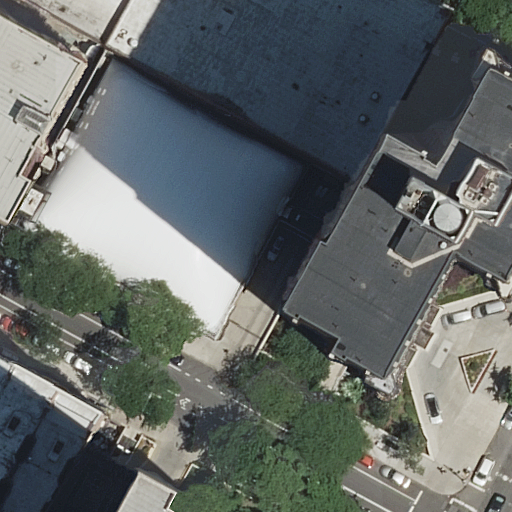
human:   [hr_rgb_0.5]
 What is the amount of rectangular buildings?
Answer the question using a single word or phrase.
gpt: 3

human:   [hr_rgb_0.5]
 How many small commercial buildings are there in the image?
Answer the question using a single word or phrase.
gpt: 0

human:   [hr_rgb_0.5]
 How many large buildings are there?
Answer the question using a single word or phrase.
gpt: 2

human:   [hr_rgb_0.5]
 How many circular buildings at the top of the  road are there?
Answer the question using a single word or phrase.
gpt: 0

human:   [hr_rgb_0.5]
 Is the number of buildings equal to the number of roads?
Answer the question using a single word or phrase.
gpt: no

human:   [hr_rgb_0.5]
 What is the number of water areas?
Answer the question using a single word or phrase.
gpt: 0

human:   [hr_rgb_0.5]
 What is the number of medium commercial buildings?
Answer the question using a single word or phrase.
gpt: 0

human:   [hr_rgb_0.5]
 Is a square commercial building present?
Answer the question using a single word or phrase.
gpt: no

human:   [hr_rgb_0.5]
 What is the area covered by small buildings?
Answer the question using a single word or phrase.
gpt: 97m2

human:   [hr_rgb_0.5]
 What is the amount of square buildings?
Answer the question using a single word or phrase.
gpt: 0

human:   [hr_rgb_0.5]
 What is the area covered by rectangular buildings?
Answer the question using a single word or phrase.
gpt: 1644m2

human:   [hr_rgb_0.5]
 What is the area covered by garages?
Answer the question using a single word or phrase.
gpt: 0m2

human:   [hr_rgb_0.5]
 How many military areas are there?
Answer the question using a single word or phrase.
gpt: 0

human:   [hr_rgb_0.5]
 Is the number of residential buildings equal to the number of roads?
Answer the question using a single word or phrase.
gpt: no

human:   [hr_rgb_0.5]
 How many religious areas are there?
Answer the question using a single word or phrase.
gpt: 0

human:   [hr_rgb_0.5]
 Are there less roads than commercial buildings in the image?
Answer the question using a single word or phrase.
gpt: no

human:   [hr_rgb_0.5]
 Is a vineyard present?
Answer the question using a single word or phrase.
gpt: no

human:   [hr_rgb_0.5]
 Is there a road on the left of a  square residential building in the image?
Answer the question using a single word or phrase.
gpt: no

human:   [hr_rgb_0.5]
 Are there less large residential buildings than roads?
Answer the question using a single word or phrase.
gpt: no

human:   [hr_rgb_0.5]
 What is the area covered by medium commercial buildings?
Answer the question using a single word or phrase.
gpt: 0m2

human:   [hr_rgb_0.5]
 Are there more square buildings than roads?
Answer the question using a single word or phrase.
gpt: no

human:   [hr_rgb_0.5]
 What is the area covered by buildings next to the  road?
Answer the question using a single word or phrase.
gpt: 5537m2

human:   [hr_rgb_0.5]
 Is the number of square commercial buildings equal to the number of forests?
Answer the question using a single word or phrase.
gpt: yes

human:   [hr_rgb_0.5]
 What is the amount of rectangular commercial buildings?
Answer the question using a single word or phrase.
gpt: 0

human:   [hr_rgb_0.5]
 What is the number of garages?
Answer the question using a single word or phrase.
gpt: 0

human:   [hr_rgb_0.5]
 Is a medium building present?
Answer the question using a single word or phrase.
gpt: yes

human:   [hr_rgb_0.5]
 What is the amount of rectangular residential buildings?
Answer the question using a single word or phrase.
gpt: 3

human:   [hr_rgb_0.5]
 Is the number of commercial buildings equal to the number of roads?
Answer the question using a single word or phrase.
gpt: no

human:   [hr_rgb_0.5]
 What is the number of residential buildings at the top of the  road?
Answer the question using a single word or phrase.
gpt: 4

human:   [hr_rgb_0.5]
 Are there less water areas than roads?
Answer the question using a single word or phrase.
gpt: yes

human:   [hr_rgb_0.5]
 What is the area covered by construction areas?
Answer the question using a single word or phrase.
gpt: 0m2

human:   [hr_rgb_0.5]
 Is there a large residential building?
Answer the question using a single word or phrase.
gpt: yes

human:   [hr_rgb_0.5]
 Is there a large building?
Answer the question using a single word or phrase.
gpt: yes

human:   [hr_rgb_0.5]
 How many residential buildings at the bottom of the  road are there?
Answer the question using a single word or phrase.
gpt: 2

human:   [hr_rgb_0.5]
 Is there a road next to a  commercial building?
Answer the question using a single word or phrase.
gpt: no

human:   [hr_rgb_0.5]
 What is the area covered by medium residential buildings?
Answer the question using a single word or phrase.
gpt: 1074m2